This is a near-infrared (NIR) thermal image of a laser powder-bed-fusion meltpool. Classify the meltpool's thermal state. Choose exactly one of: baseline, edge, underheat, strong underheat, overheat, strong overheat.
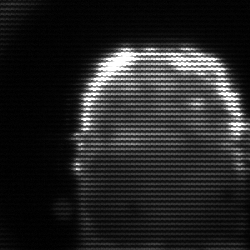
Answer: baseline